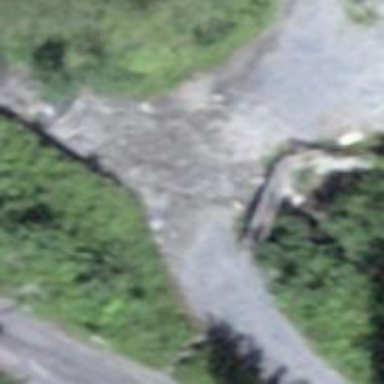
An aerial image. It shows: Grade 4 track road with excellent trail visibility.